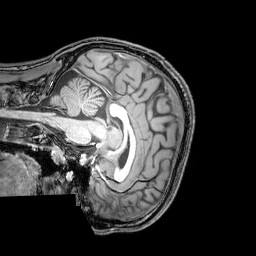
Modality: T1w
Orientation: sagittal
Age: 20
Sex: male
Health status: healthy
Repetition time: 0.081 s
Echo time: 0.037 s